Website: slack
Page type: billing-address
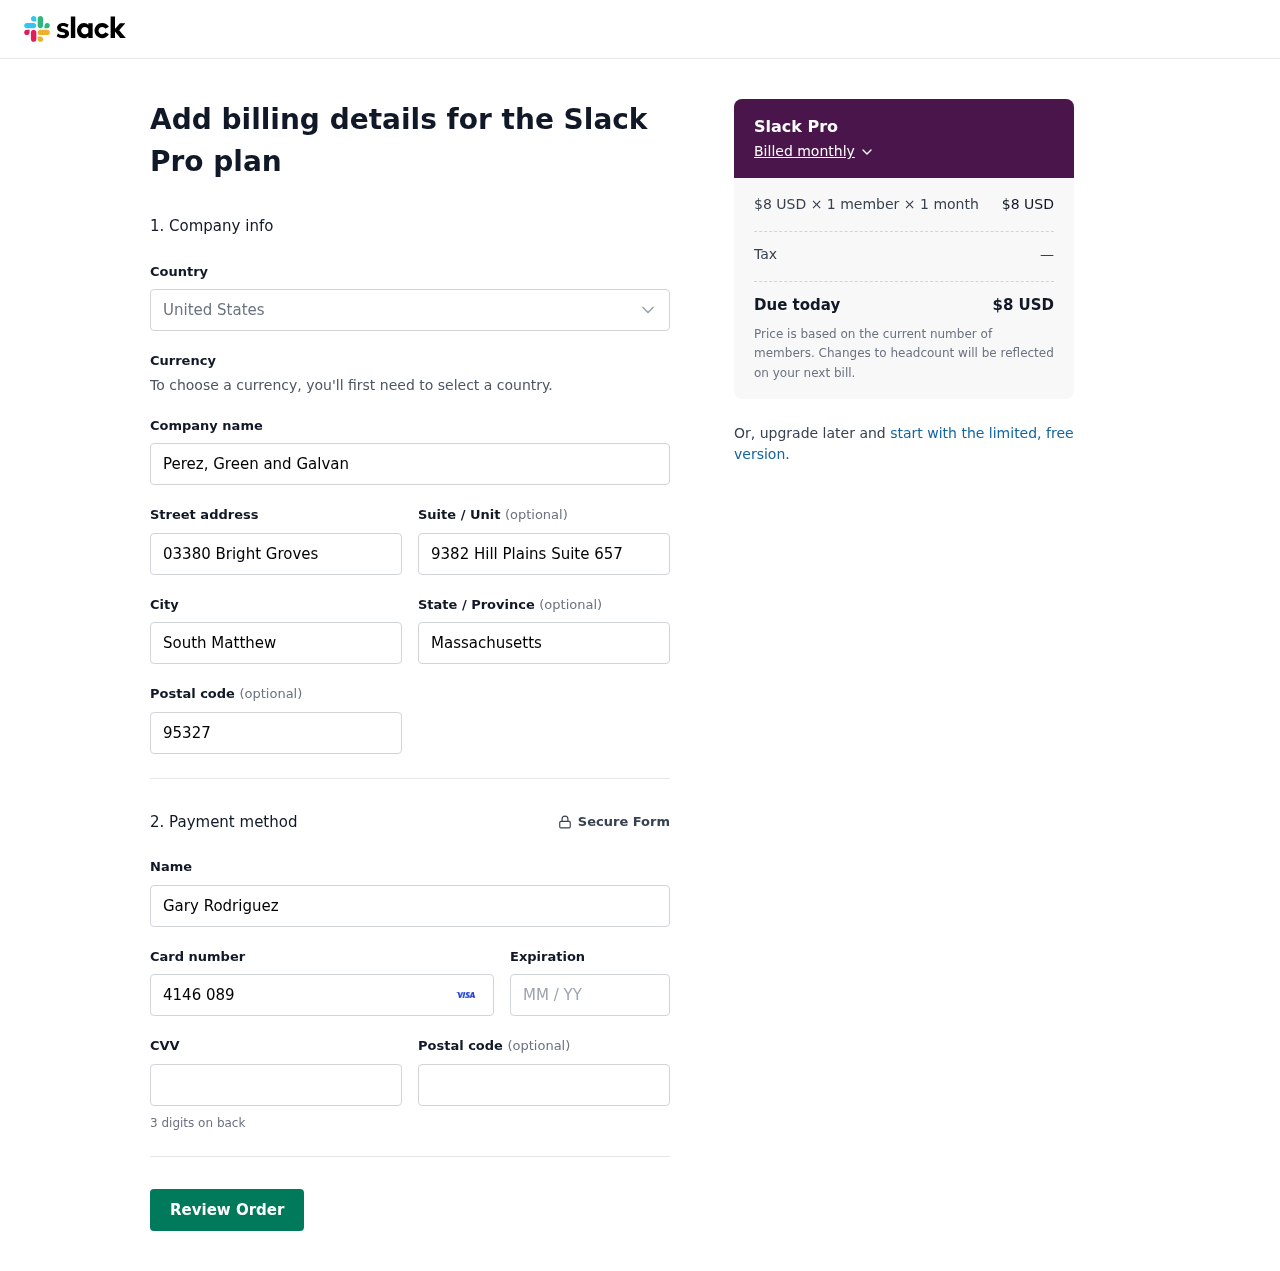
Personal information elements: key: PII_CARD_CVV
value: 955
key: PII_CARD_EXPIRY
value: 09/27
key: PII_CARD_NUMBER
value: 4146 0891 1957 2386
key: PII_CITY
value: South Matthew
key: PII_COMPANY
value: Perez, Green and Galvan
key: PII_COUNTRY
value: United States
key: PII_FULLNAME
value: Gary Rodriguez
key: PII_POSTCODE
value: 95327
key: PII_POSTCODE2
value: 05512
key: PII_STATE
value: Massachusetts
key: PII_STREET
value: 03380 Bright Groves
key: PII_STREET2
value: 9382 Hill Plains Suite 657
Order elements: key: ORDER_PLAN_PRICE
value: $8 USD
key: ORDER_NUM_MEMBERS
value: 1 member
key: ORDER_NUM_MONTHS
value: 1 month
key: ORDER_SUBTOTAL
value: $8 USD
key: ORDER_TAX
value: —
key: ORDER_TOTAL
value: $8 USD